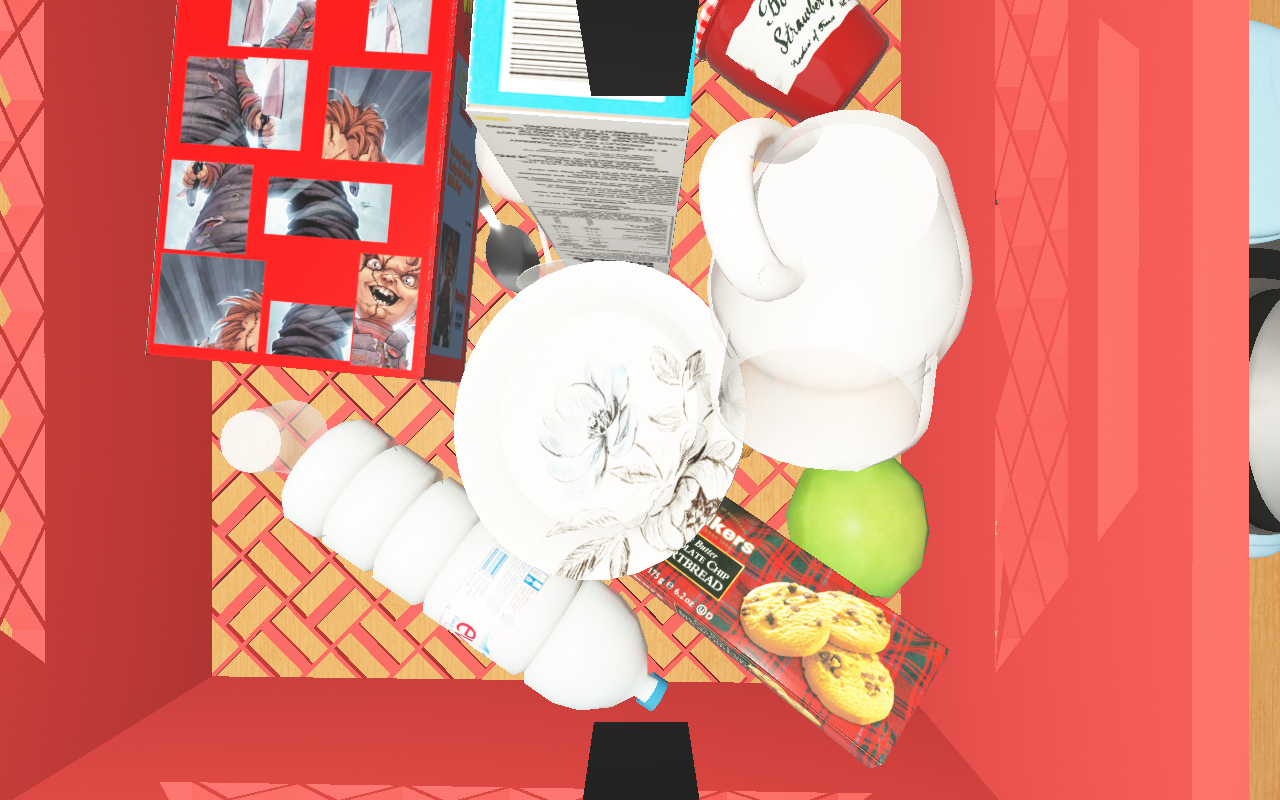
Objects in the scene:
carafe
water bottle
apple
spoon
glass
wineglass
cereal box
cereal box
biscuit box